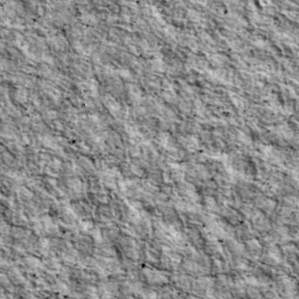
Label: non_frost